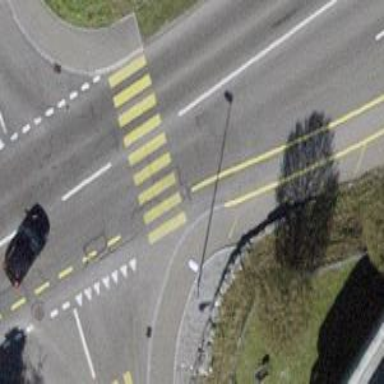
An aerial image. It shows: Marked road crossing.